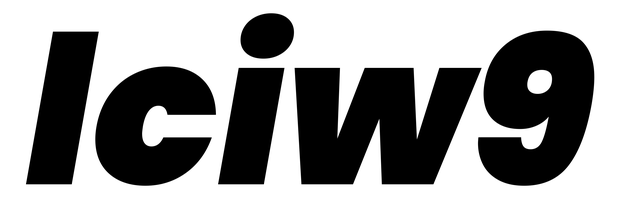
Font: Poppins-BlackItalic